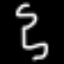
Label: squiggle